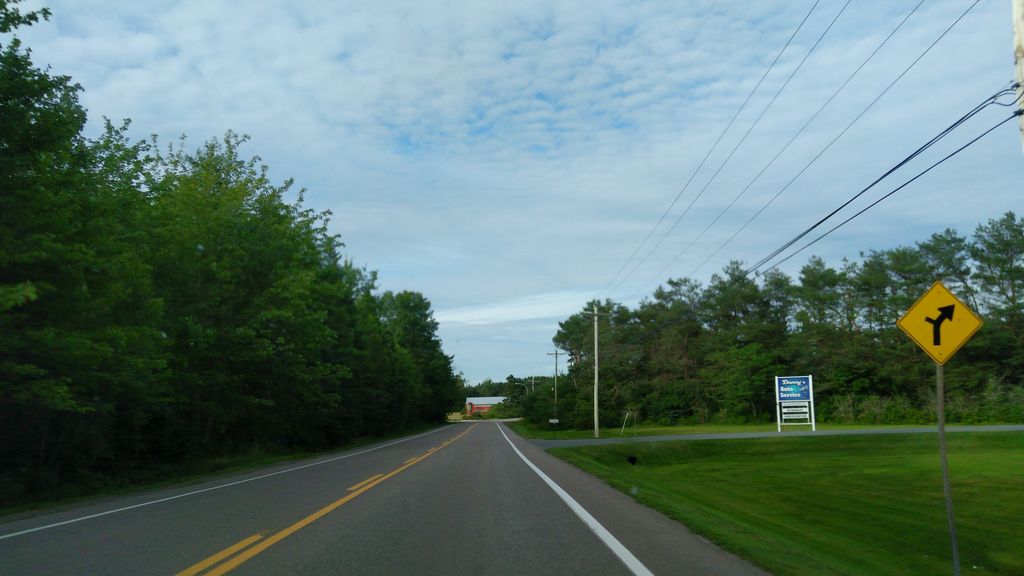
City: charlottetown